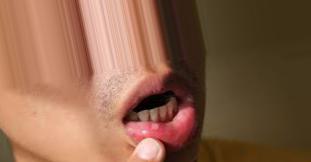
Condition: Mouth Ulcer